Question: I cant figure out what is wrong with my styles.
Hope someone could help me with this.
Code example:
'''
<style type="text/css">
.maindiv {
overflow:hidden; border:#000 1px solid;
width:450px; min-height:250px;
}
.left_inner {
float:left; width:200px;
min-height:100%; background:#00CC33;
}
.right_inner {
float:left; width:150px; background:#C93;
}
</style>
<div class="maindiv">
<div class="left_inner">Left Block content</div>
<div class="right_inner">Right block content<br />sample txt<br />sample txt</div>
</div>
'''
The way it should be is like in Opera Browser (see image):

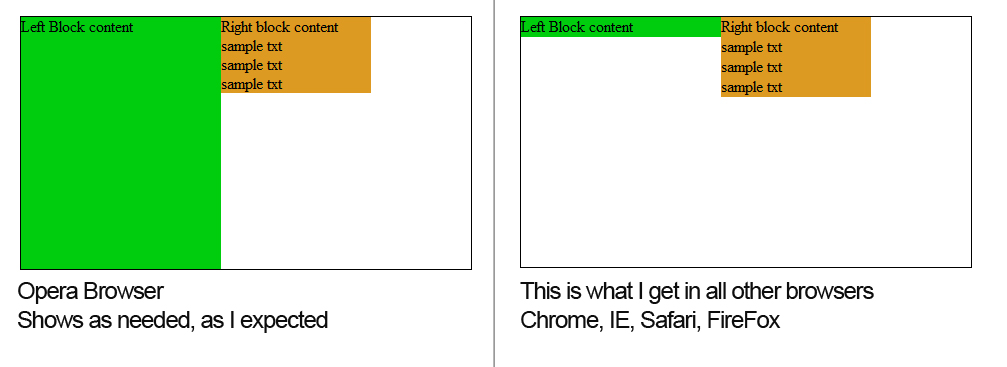
Answer: <URL>
1. One might intuitively assume (as I once did) that the html element already has a determined height, but it does not (at least in this context). Luckily (or by design) this one element has the unique property of it's height being determinable when it is assigned a percentage height. That is the essential concept because in order to calculate (determine) the height of any other element which is assigned a percentage height you must also be able to determine the height of it's parent.
2. Anyone that has worked with CSS and the DOM enough likely will tell you they hate floats. This is because it pulls the element out of the flow, which requires additional work and thinking to juggle the effects. Instead use display:inline-block;vertical-align:top; with the one caveat that you will then have to add html comments around any white space between those elements.
'''
.maindiv {
overflow:hidden; border:#000 1px solid;
width:450px;min-height:250px;
/*changes*/
height:100%;
}
.left_inner {
float:left; width:200px;
min-height:100%; background:#00CC33;
/*changes*/
float:none;
display:inline-block;
vertical-align:top;
}
.right_inner {
float:left; width:150px; background:#C93;
/*changes*/
float:none;
display:inline-block;
vertical-align:top;
}
/*changes*/
html,
body{
height:100%;
}
'''
'''
<div class="maindiv">
<div class="left_inner">Left Block content</div><!--
--><div class="right_inner">Right block content<br />sample txt<br />sample txt</div>
</div>
'''